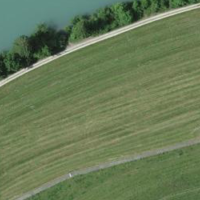
EUNIS habitat code: 52
Species observed at this site:
Hippocrepis emerus